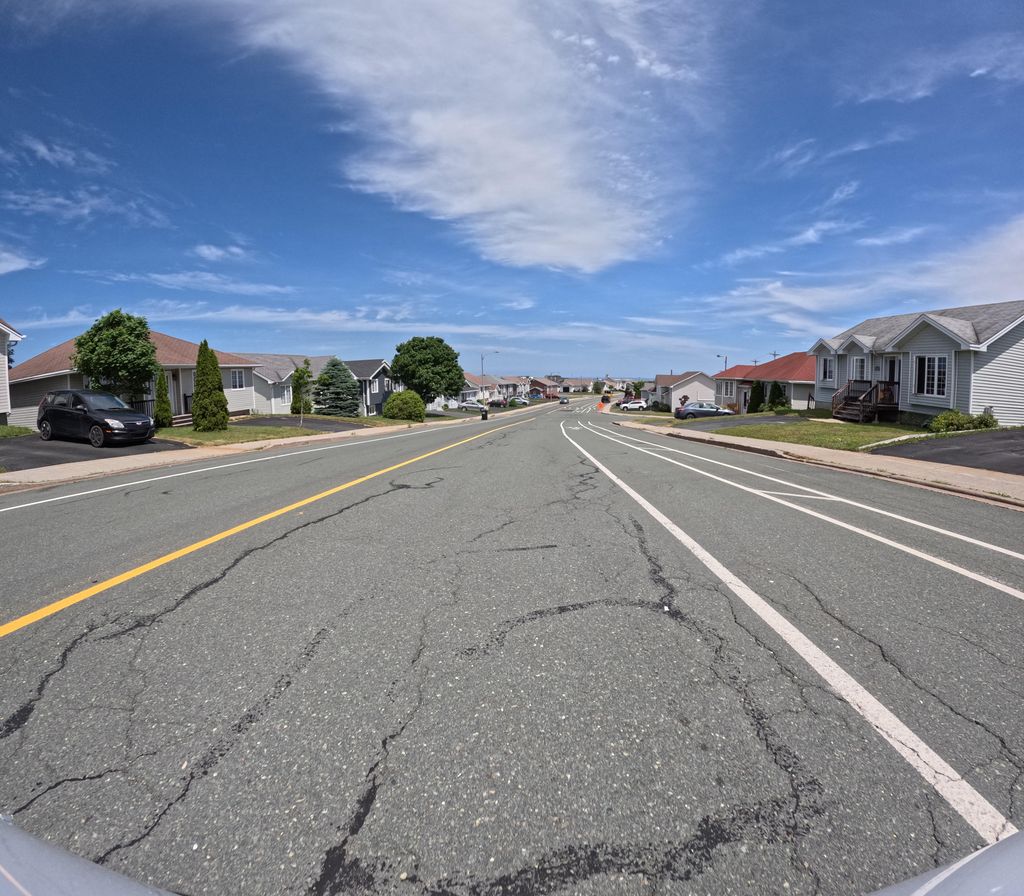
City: st_johns